Field crop: maize
Growth stage: 1
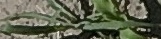
Species: sorghum